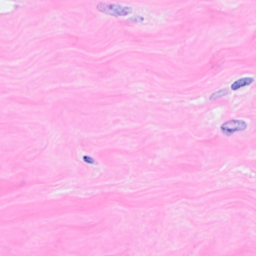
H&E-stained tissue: Breast